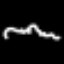
Label: squiggle